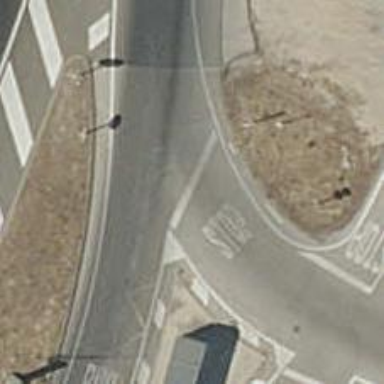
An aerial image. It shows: Road with stop sign.